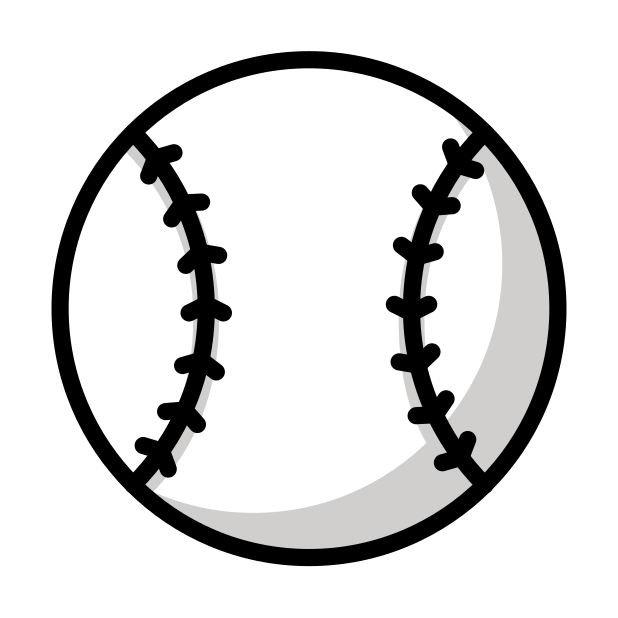
Emoji: ⚾
Name: baseball
Unicode: 0x26be